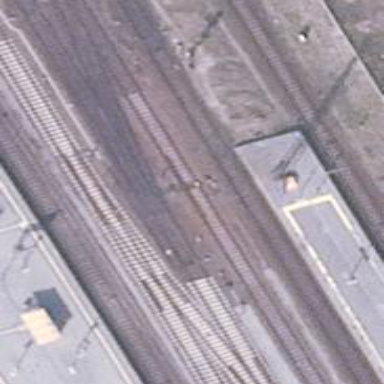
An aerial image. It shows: Wedge used for railway derailment.